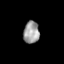
Tissue: skin
Cell type: Epithelial cells
Senescence score: 0.1843
Nuclear area (px): 346
Mean DAPI intensity: 156.176